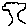
Label: tree